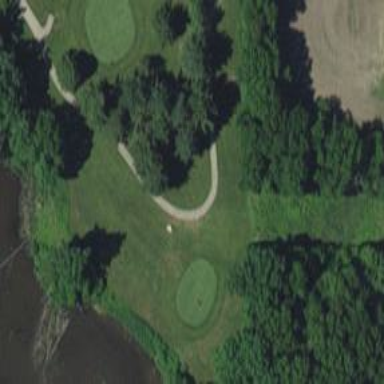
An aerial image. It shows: Rough area in golf course.